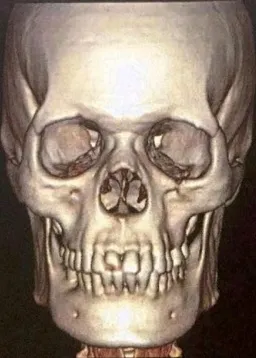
(b) 3D computed tomography at 2 years postoperative showing bone healing at the previous defect in the inferior orbital rim.
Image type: radiology (ct)